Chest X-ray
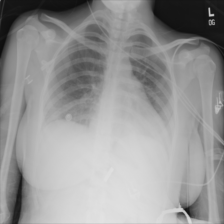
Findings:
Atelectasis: negative
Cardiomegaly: negative
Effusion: negative
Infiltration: negative
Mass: negative
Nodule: negative
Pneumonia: negative
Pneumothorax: negative
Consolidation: negative
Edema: negative
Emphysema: negative
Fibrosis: negative
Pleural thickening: negative
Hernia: negative